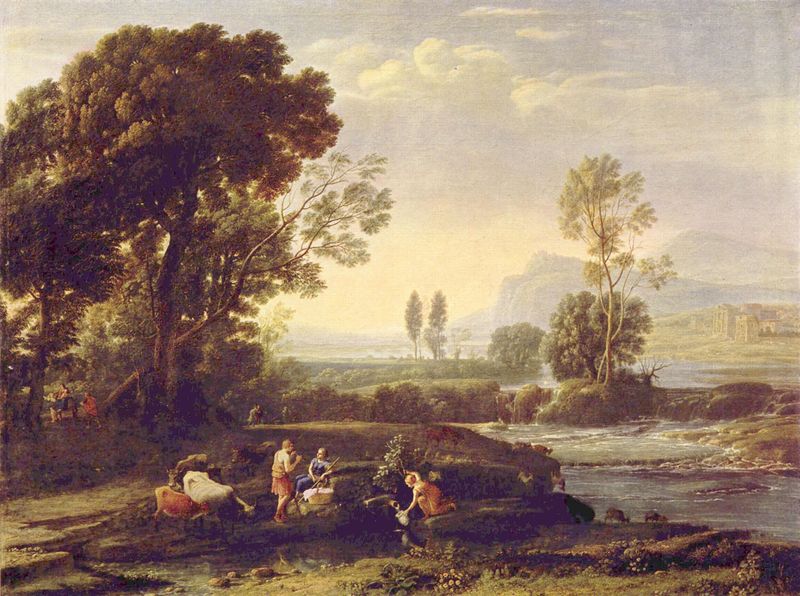
Titel: Landschaft mit der Flucht nach Ägypten
Künstler: Claude Lorrain
Standort: Dresden
Institution: Gemäldegalerie Alte Meister
Schlagwörter: baum, berg, blau, blätter, dunkel, felsen, gemälde, gruppe, himmel, laub, mann, nackt, schatten, wasser, weiß, wolken, baden, badende, baumstämme, bäume, fluss, frauen, grün, landschaft, menschen, ocker, see, sitzen, stadt, ufer, äste, blumen, braun, frau, grau, hell, hintergrund, licht, männer, szene, gras, haus, rasen, rot, tier, tiere, weg, wiese, wolke, leute, malerei, trinken, arm, stein, steine, öl, bach, baumstamm, ebene, ferne, horizont, hügel, kühe, morgen, natur, pappeln, strauch, vieh, weide, busch, büsche, gewässer, sonne, sträucher, wiesen, insel, england, tal, wald, arbeit, bauern, brunnen, krug, bein, gischt, klar, wellen, italien, stab, berge, gebirge, dorf, kuh, oliv, pause, picknick, rast, romantik, strömung, constable, weib, weiber, spielen, korb, bauer, panorama, waschen, rinder, burg, knien, flöte, gefleckt, reise, siedlung, poussin, tränke, schafe, hirte, hirten, lol, bäuerlich, kalb, delta, ziegen, zuhören, schöpfen, wasser holen, hecken, quelle, erholung, hören, ideallandschaft, furt, trunk, wäscherinnen, lauschen, himmelklar, landscape, brün, flussdelta, nebenfluss, ale flusslandschaft uferszene, unberührtheit, ödem, 1730, fsuen